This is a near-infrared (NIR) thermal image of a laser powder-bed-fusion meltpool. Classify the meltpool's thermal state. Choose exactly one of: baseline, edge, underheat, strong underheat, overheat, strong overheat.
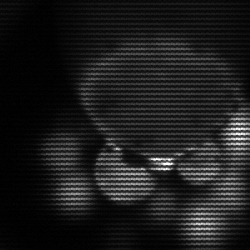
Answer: edge